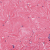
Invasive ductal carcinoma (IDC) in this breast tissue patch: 0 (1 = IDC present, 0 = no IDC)